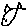
Label: fish